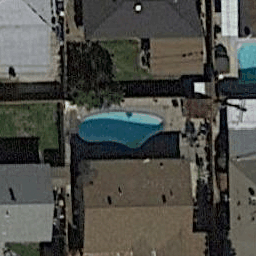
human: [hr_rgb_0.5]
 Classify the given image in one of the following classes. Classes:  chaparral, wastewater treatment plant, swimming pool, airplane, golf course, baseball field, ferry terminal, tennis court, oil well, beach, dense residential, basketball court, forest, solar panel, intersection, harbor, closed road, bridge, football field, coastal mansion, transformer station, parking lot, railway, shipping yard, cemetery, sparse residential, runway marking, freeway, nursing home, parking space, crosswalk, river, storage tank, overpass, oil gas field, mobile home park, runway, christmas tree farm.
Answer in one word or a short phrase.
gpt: swimming pool